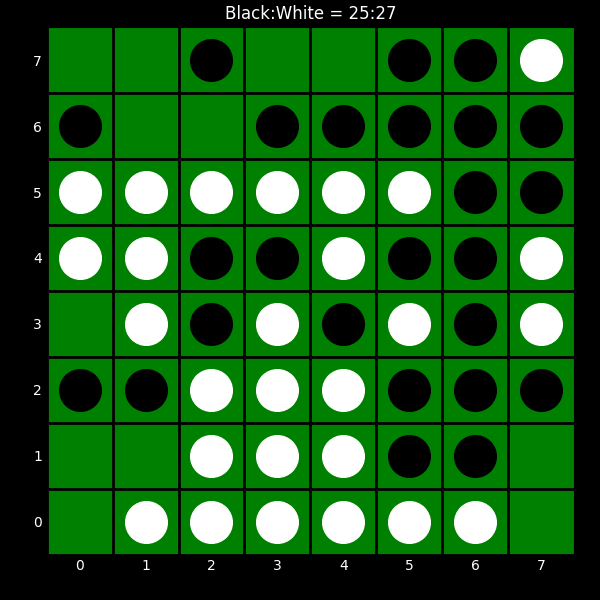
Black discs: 25
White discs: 27